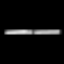
Label: line